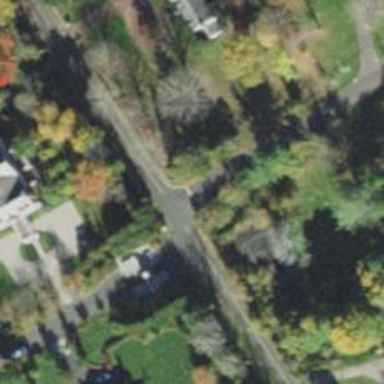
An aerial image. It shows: Road with stop sign.